Field crop: maize
Growth stage: 2
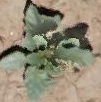
Species: datura